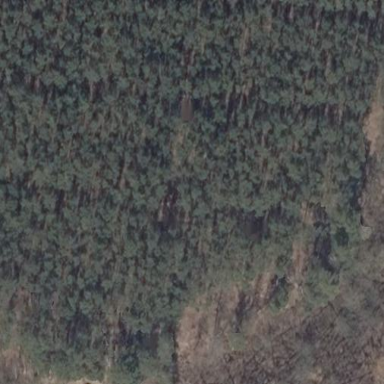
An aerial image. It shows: Forest area.